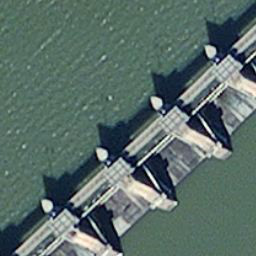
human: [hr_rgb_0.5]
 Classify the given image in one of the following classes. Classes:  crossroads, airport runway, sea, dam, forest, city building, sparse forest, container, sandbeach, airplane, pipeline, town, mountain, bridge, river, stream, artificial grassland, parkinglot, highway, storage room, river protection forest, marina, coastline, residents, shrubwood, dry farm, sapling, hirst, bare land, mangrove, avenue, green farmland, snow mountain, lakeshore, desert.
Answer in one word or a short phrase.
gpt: dam